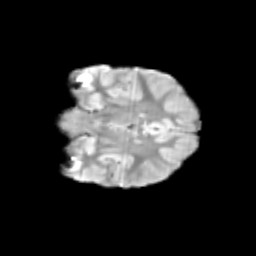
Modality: T2w
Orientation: coronal
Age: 9
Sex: female
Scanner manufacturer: siemens
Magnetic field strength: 3 T
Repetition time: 3.8 s
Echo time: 0.07 s